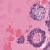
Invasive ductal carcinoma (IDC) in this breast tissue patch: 1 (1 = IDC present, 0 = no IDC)